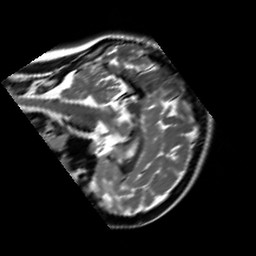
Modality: T2w
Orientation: sagittal
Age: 18
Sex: female
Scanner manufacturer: siemens
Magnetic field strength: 3 T
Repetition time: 7 s
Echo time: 0.09 s